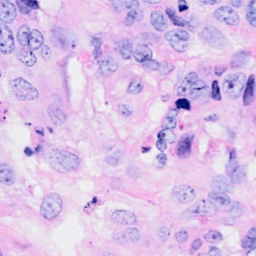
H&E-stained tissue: Breast